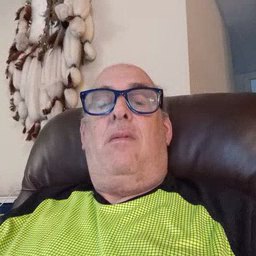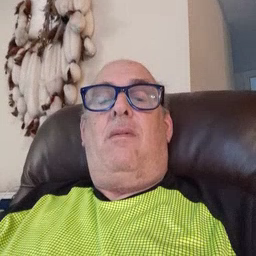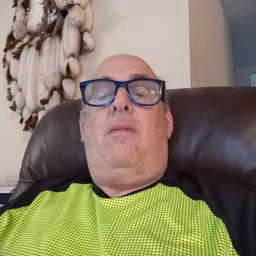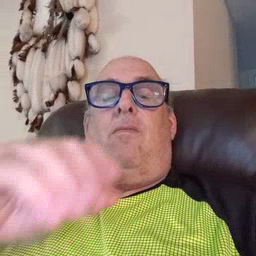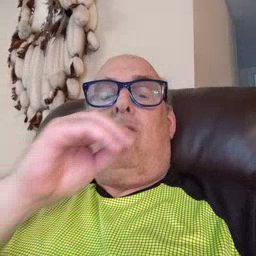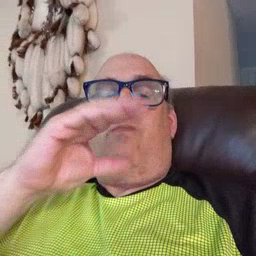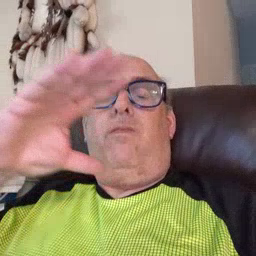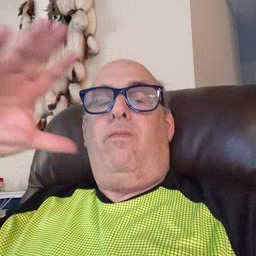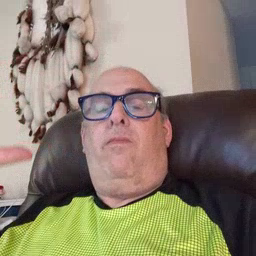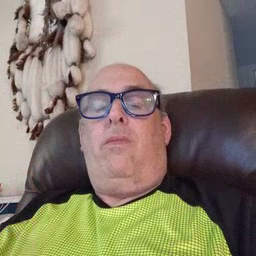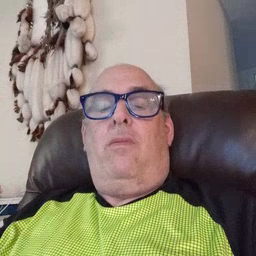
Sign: balloon